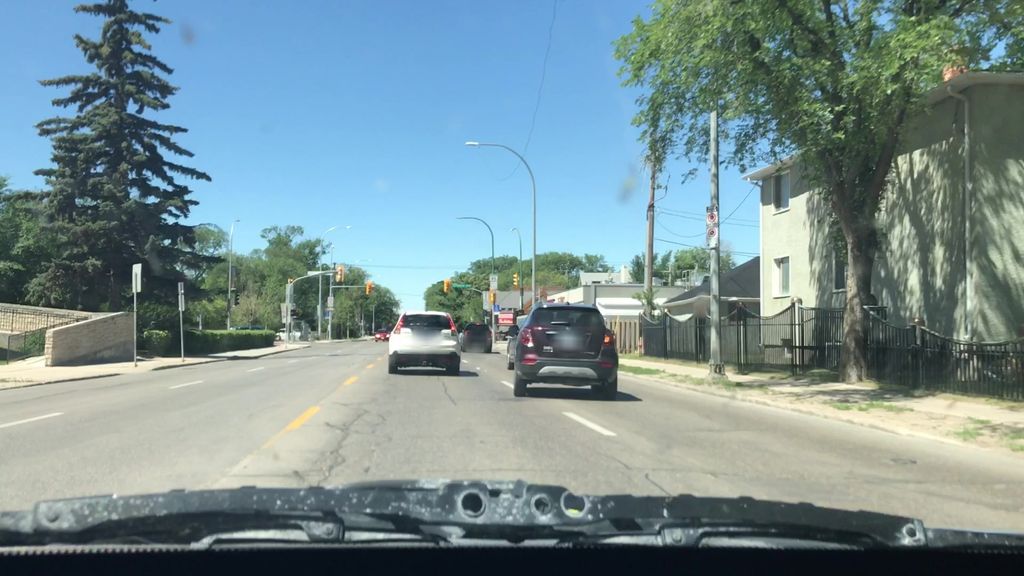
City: winnipeg